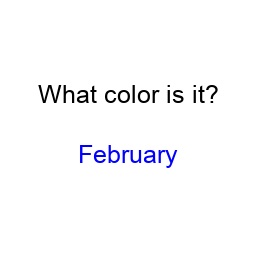
Color: blue
Background color: white
Question text color: black